Question: I am just doing an experiment to put values in double dimensional array to a single dimensional array. Below is my code and result:
'''
#include <iostream>
using namespace std;
int main()
{
int p[1][1];
int arrayA[4];
for(int i=0;i<2;i++){
for(int j=0;j<2;j++)
{
p[i][j] = i+j;
}
}
int *a = &(p[0][0]);
for(int k=0;k<4;k++)
{
arrayA[k] = *a;
cout << "*a: " << *a << endl ;
cout << "array[k] :" << arrayA[k] << endl;
cout << "a: " << a << endl;
cout << "---------------------------" << endl;
a++;
}
system("PAUSE");
}
'''
and the result is:

But I have no idea why it missed the value of p<URL>[0], which value should be 1. But instead, I got a weird number where it is from. Because this is weird to me that I can put the last number in the double dimensional array to the single dimensional array but not the number before.
So I hope somebody can tell me what happen to me code or my method of thinking. Thank you.
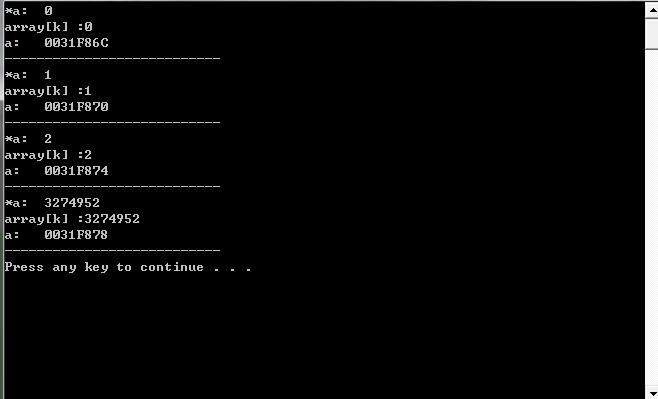
Answer: This results in an out of bounds on array 'p':
'''
int p[1][1];
int arrayA[4];
for(int i=0;i<2;i++){
for(int j=0;j<2;j++)
{
p[i][j] = i+j;
}
}
'''
Indexes on arrays run from '0' to 'N - 1', where 'N' is the size of the array.